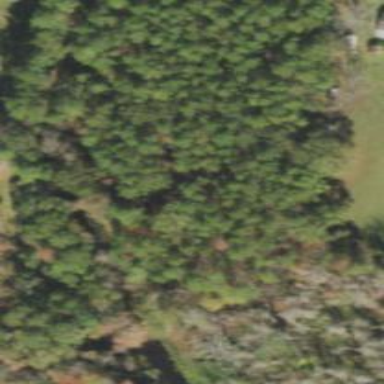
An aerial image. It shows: Mixed leaf woodland.